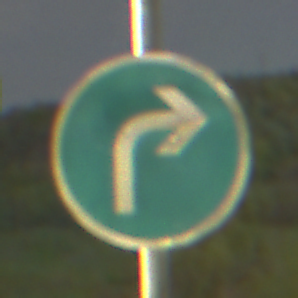
Verkehrszeichen: VorgeschriebeneFahrtrichtungRechts
Umgebung: Outdoor, Urban
Tageszeit: Night
Wetter: PartlyCloudy
Licht: Artificial
Jahreszeit: NotSpecified
Kontrast: HighContrast